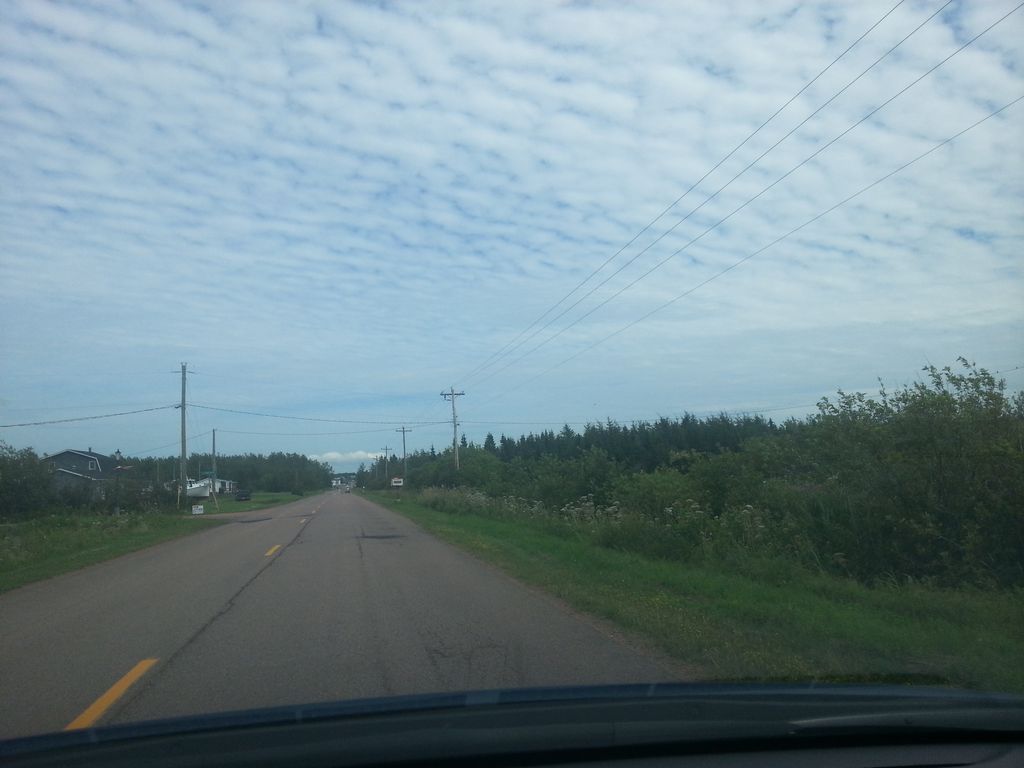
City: charlottetown